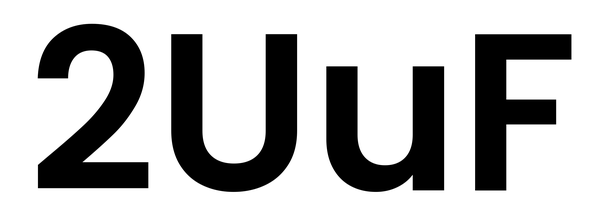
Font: Poppins-SemiBold